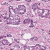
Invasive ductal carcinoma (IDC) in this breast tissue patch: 1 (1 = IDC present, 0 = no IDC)